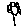
Label: flower